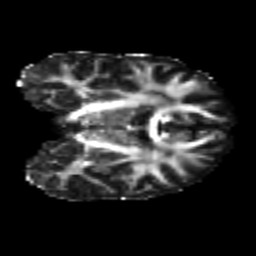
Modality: FA
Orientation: coronal
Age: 24
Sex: female
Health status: healthy
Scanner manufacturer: philips
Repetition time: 7.384 s
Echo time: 0.08599 s